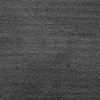
Atmospheric dust classification: dusty